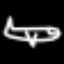
Label: airplane